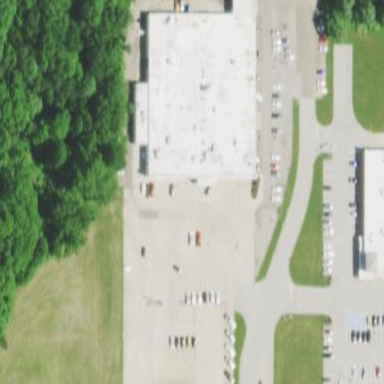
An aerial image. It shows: Building that houses car shop.